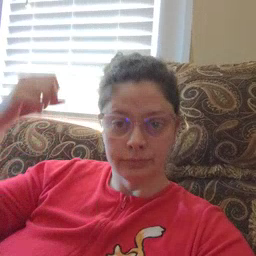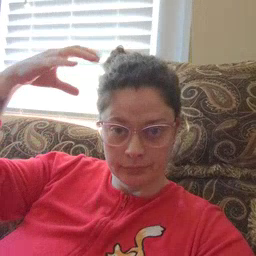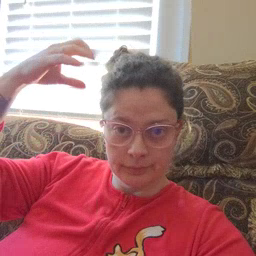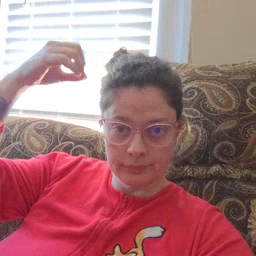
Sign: shower